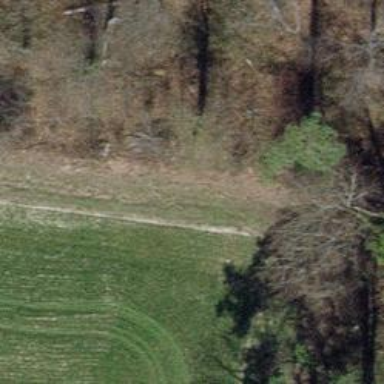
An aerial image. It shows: Path covered in grass.